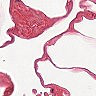
Metastatic tissue present: no